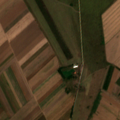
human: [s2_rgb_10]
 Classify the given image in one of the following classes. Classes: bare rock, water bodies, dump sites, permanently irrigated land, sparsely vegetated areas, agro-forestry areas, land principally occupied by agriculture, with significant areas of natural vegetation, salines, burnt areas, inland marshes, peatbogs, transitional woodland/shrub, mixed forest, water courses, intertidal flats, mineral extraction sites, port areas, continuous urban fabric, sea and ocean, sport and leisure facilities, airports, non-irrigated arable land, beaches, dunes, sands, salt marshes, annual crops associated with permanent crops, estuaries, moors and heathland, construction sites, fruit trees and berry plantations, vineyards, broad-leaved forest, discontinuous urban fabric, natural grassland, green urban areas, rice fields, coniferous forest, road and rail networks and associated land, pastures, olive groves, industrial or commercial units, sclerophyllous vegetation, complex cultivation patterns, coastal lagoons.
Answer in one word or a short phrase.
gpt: non-irrigated arable land, pastures